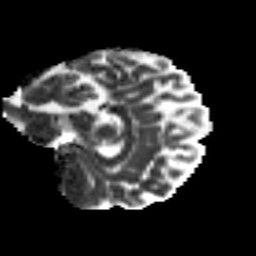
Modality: MD
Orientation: sagittal
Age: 20
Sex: female
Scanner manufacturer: siemens
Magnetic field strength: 3 T
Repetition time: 8.8 s
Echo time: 0.085 s